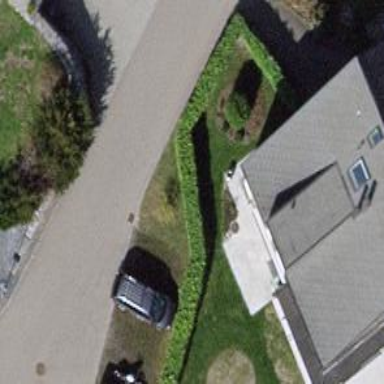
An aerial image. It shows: Hedge barrier.